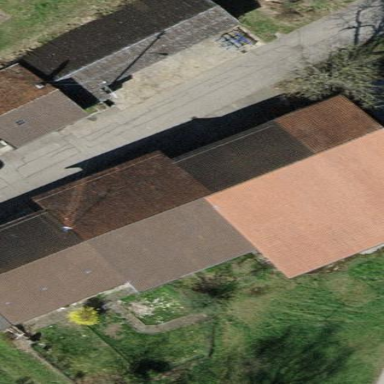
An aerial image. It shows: Gabled roof farm building.